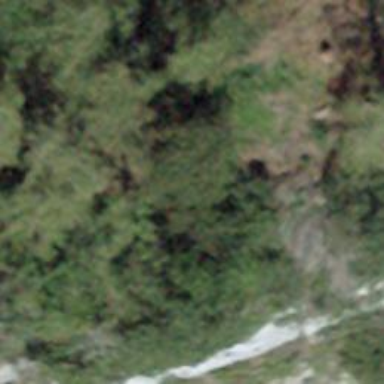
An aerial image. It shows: Natural cliff.